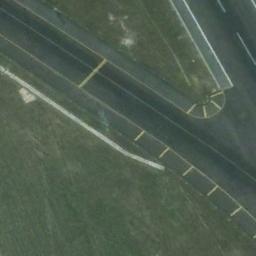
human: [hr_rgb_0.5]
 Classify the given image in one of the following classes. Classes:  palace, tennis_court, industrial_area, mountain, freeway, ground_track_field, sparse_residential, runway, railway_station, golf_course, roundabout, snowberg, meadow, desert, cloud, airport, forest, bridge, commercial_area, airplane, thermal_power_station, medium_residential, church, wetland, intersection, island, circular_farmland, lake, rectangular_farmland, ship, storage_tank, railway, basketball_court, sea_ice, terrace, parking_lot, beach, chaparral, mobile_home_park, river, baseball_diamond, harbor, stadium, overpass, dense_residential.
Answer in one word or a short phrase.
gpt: runway